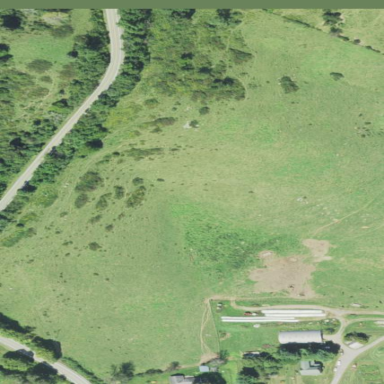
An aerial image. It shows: Beautiful meadow.